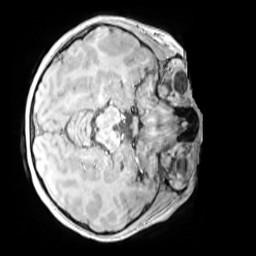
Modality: MP2RAGE
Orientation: axial
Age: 9
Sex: female
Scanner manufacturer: siemens
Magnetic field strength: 3 T
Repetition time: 4 s
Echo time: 0.00303 s